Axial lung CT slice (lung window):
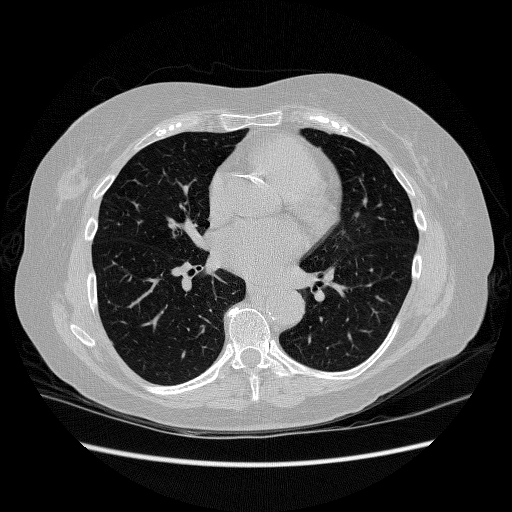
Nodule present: no